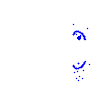
Particle: pion